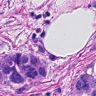
Metastatic tissue present: yes